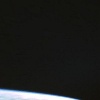
Label: space